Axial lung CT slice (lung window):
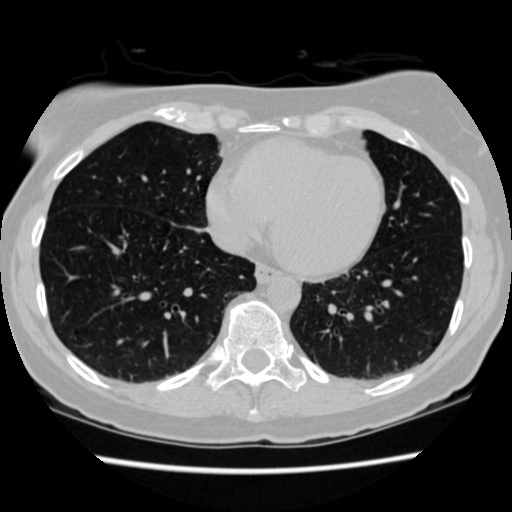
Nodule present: no